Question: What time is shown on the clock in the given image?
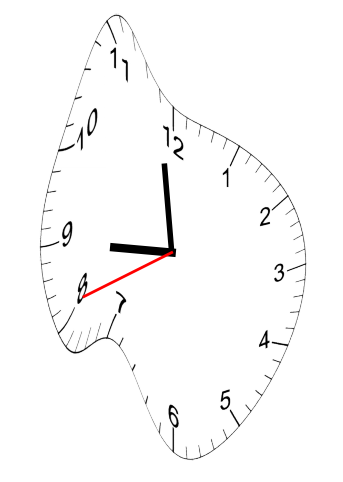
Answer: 08:58:41